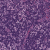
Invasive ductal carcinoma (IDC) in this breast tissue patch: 0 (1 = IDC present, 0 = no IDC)